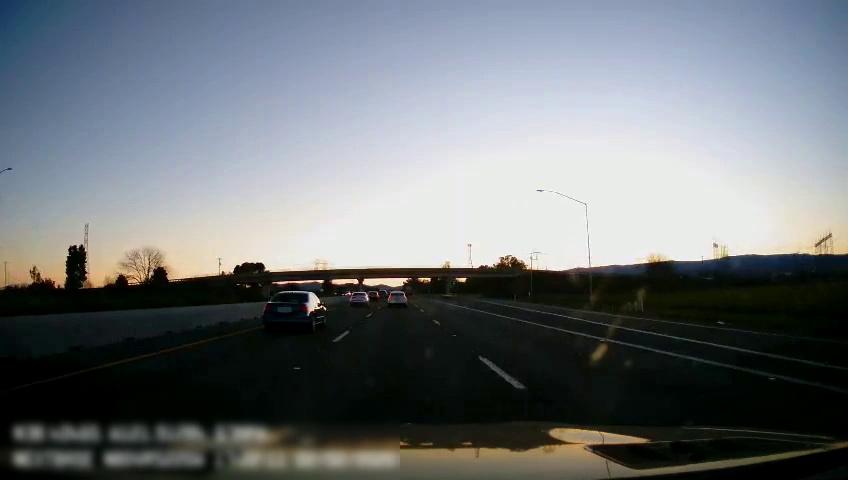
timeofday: Day
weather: Sunny
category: Drivable Space
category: Vehicles | Car
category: Vehicles | Car
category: Vehicles | Car
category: Vehicles | Car
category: Lanes | Current Lane
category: Lanes | Current Lane
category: Lanes | Alternate Lane
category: Lanes | Alternate Lane
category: Lanes | Alternate Lane
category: Lanes | Alternate Lane